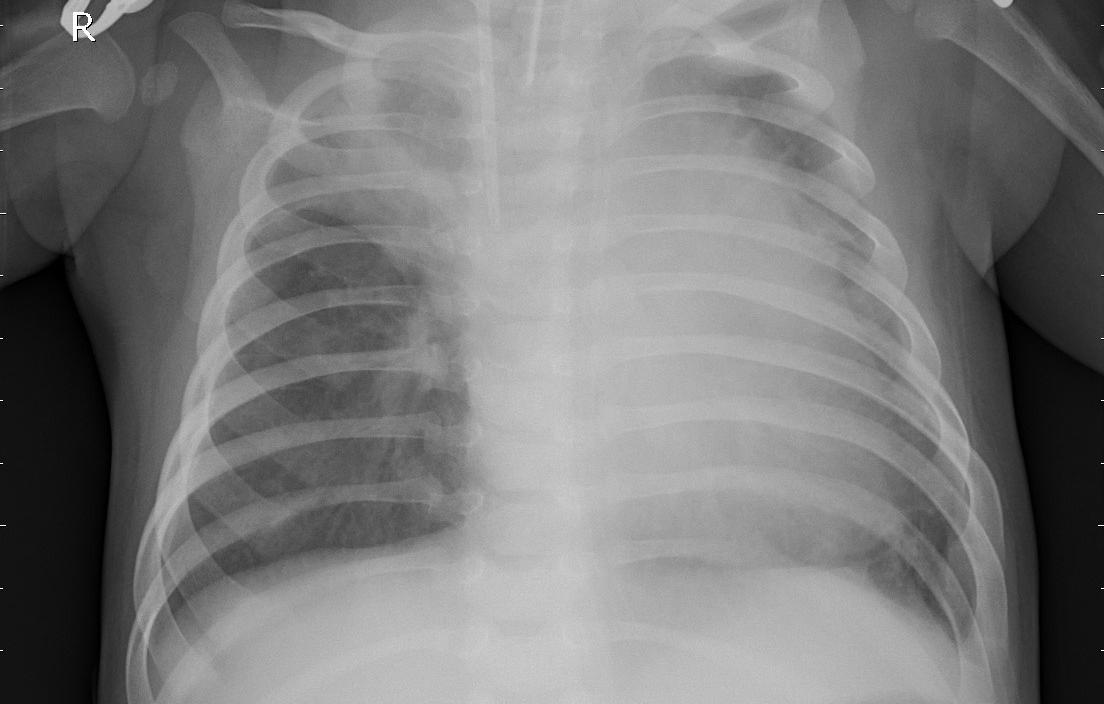
Diagnosis: PNEUMONIA